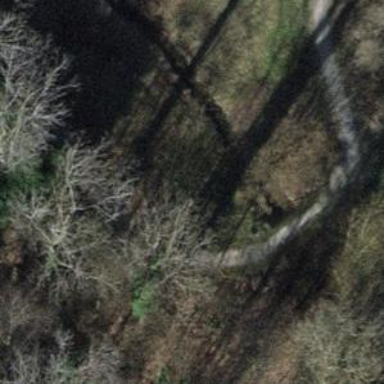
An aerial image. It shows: Gravel path with excellent trail visibility.